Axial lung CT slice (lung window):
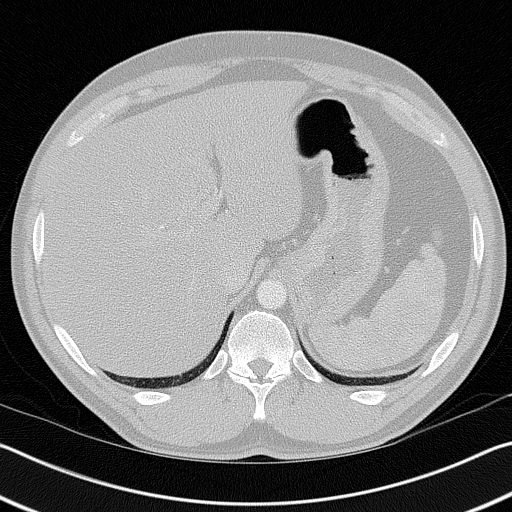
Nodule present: no